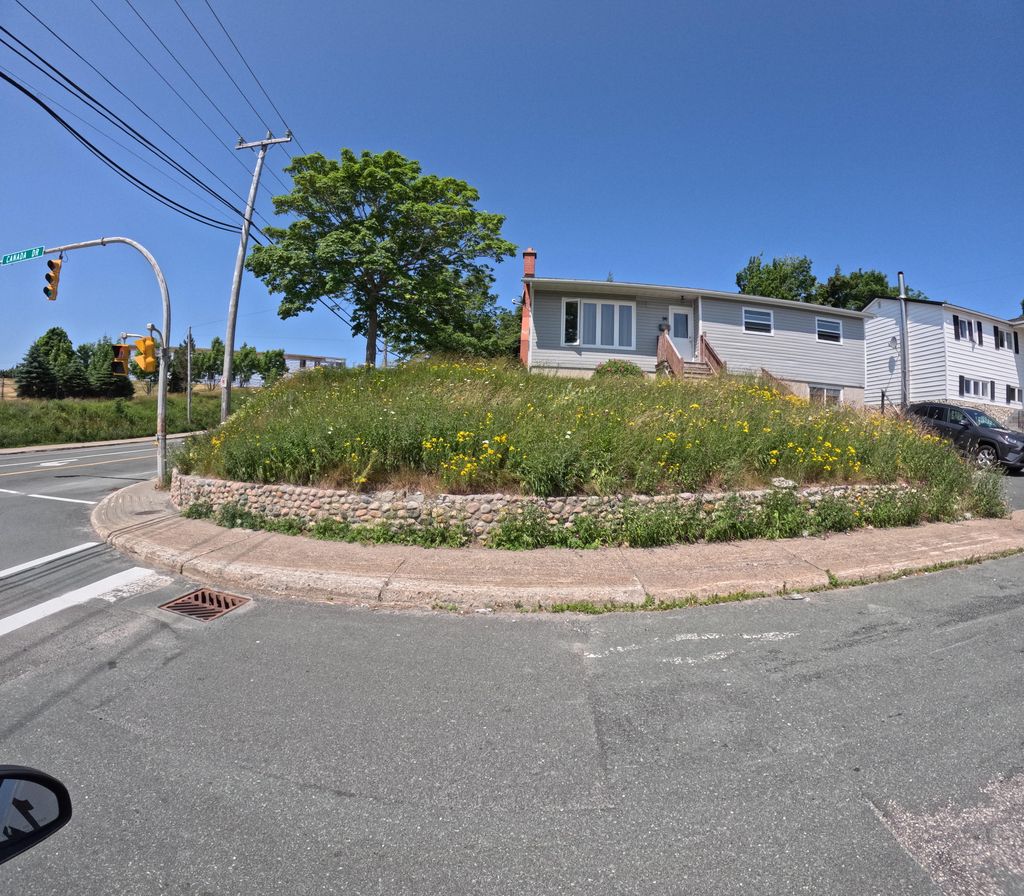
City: st_johns